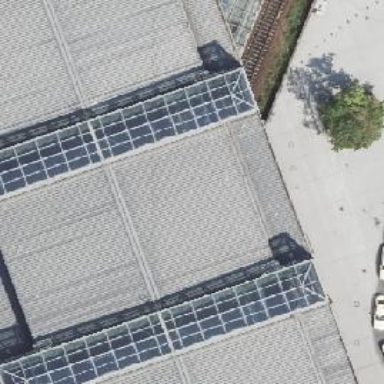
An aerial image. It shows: Close-up of railway platform edge.